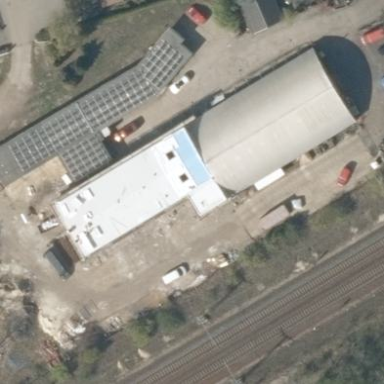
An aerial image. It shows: Shed building.